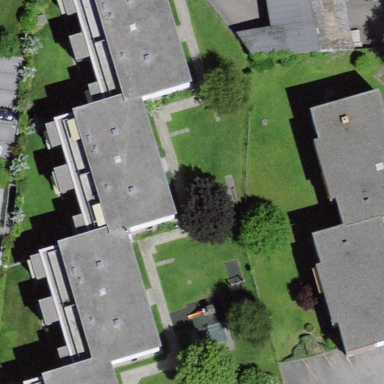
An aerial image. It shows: Apartment building with flat roof.